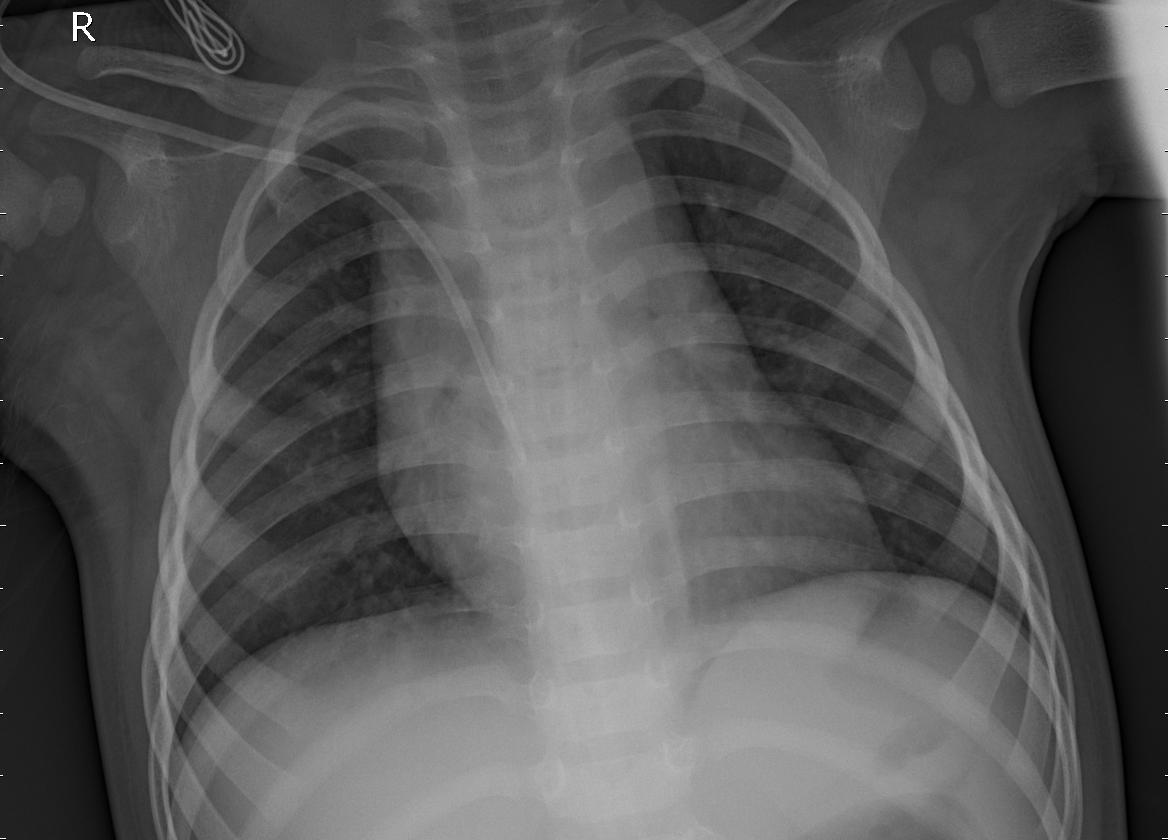
Diagnosis: PNEUMONIA